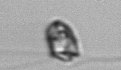
Label: flagellate_morphotype1